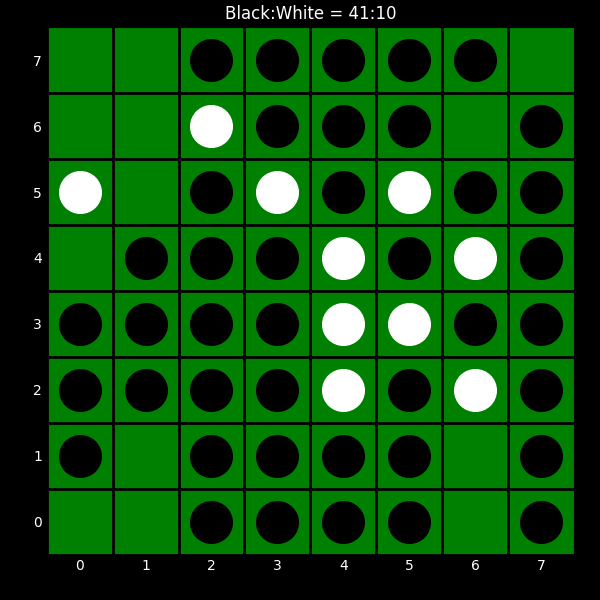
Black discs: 41
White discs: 10